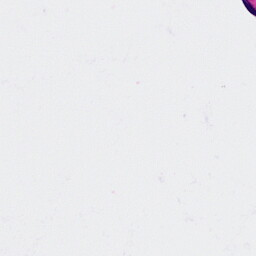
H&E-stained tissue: Breast